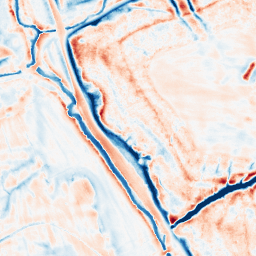
Category: edge_preserving
Decomposition family: bilateral
Decomposition parameters: d: 21
sigma_color: 50
sigma_space: 25
Upsampling method: bspline
Upsampling parameters: scale: 2
Upsampling scale: 2